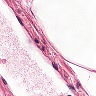
Metastatic tissue present: no